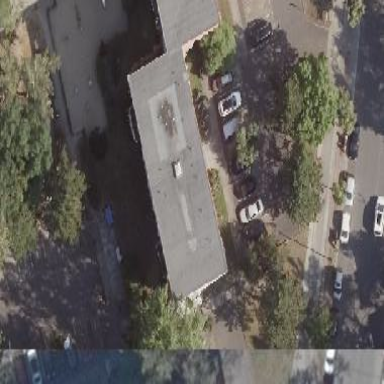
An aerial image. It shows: Building with apartments and flat roof.